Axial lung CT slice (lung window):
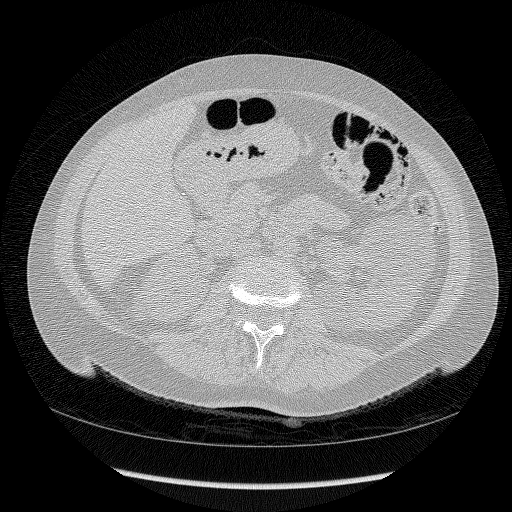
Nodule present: no